Question: Find the horizontal coordinate of the first time the ball hits the ground. The result is rounded down to the nearest integer
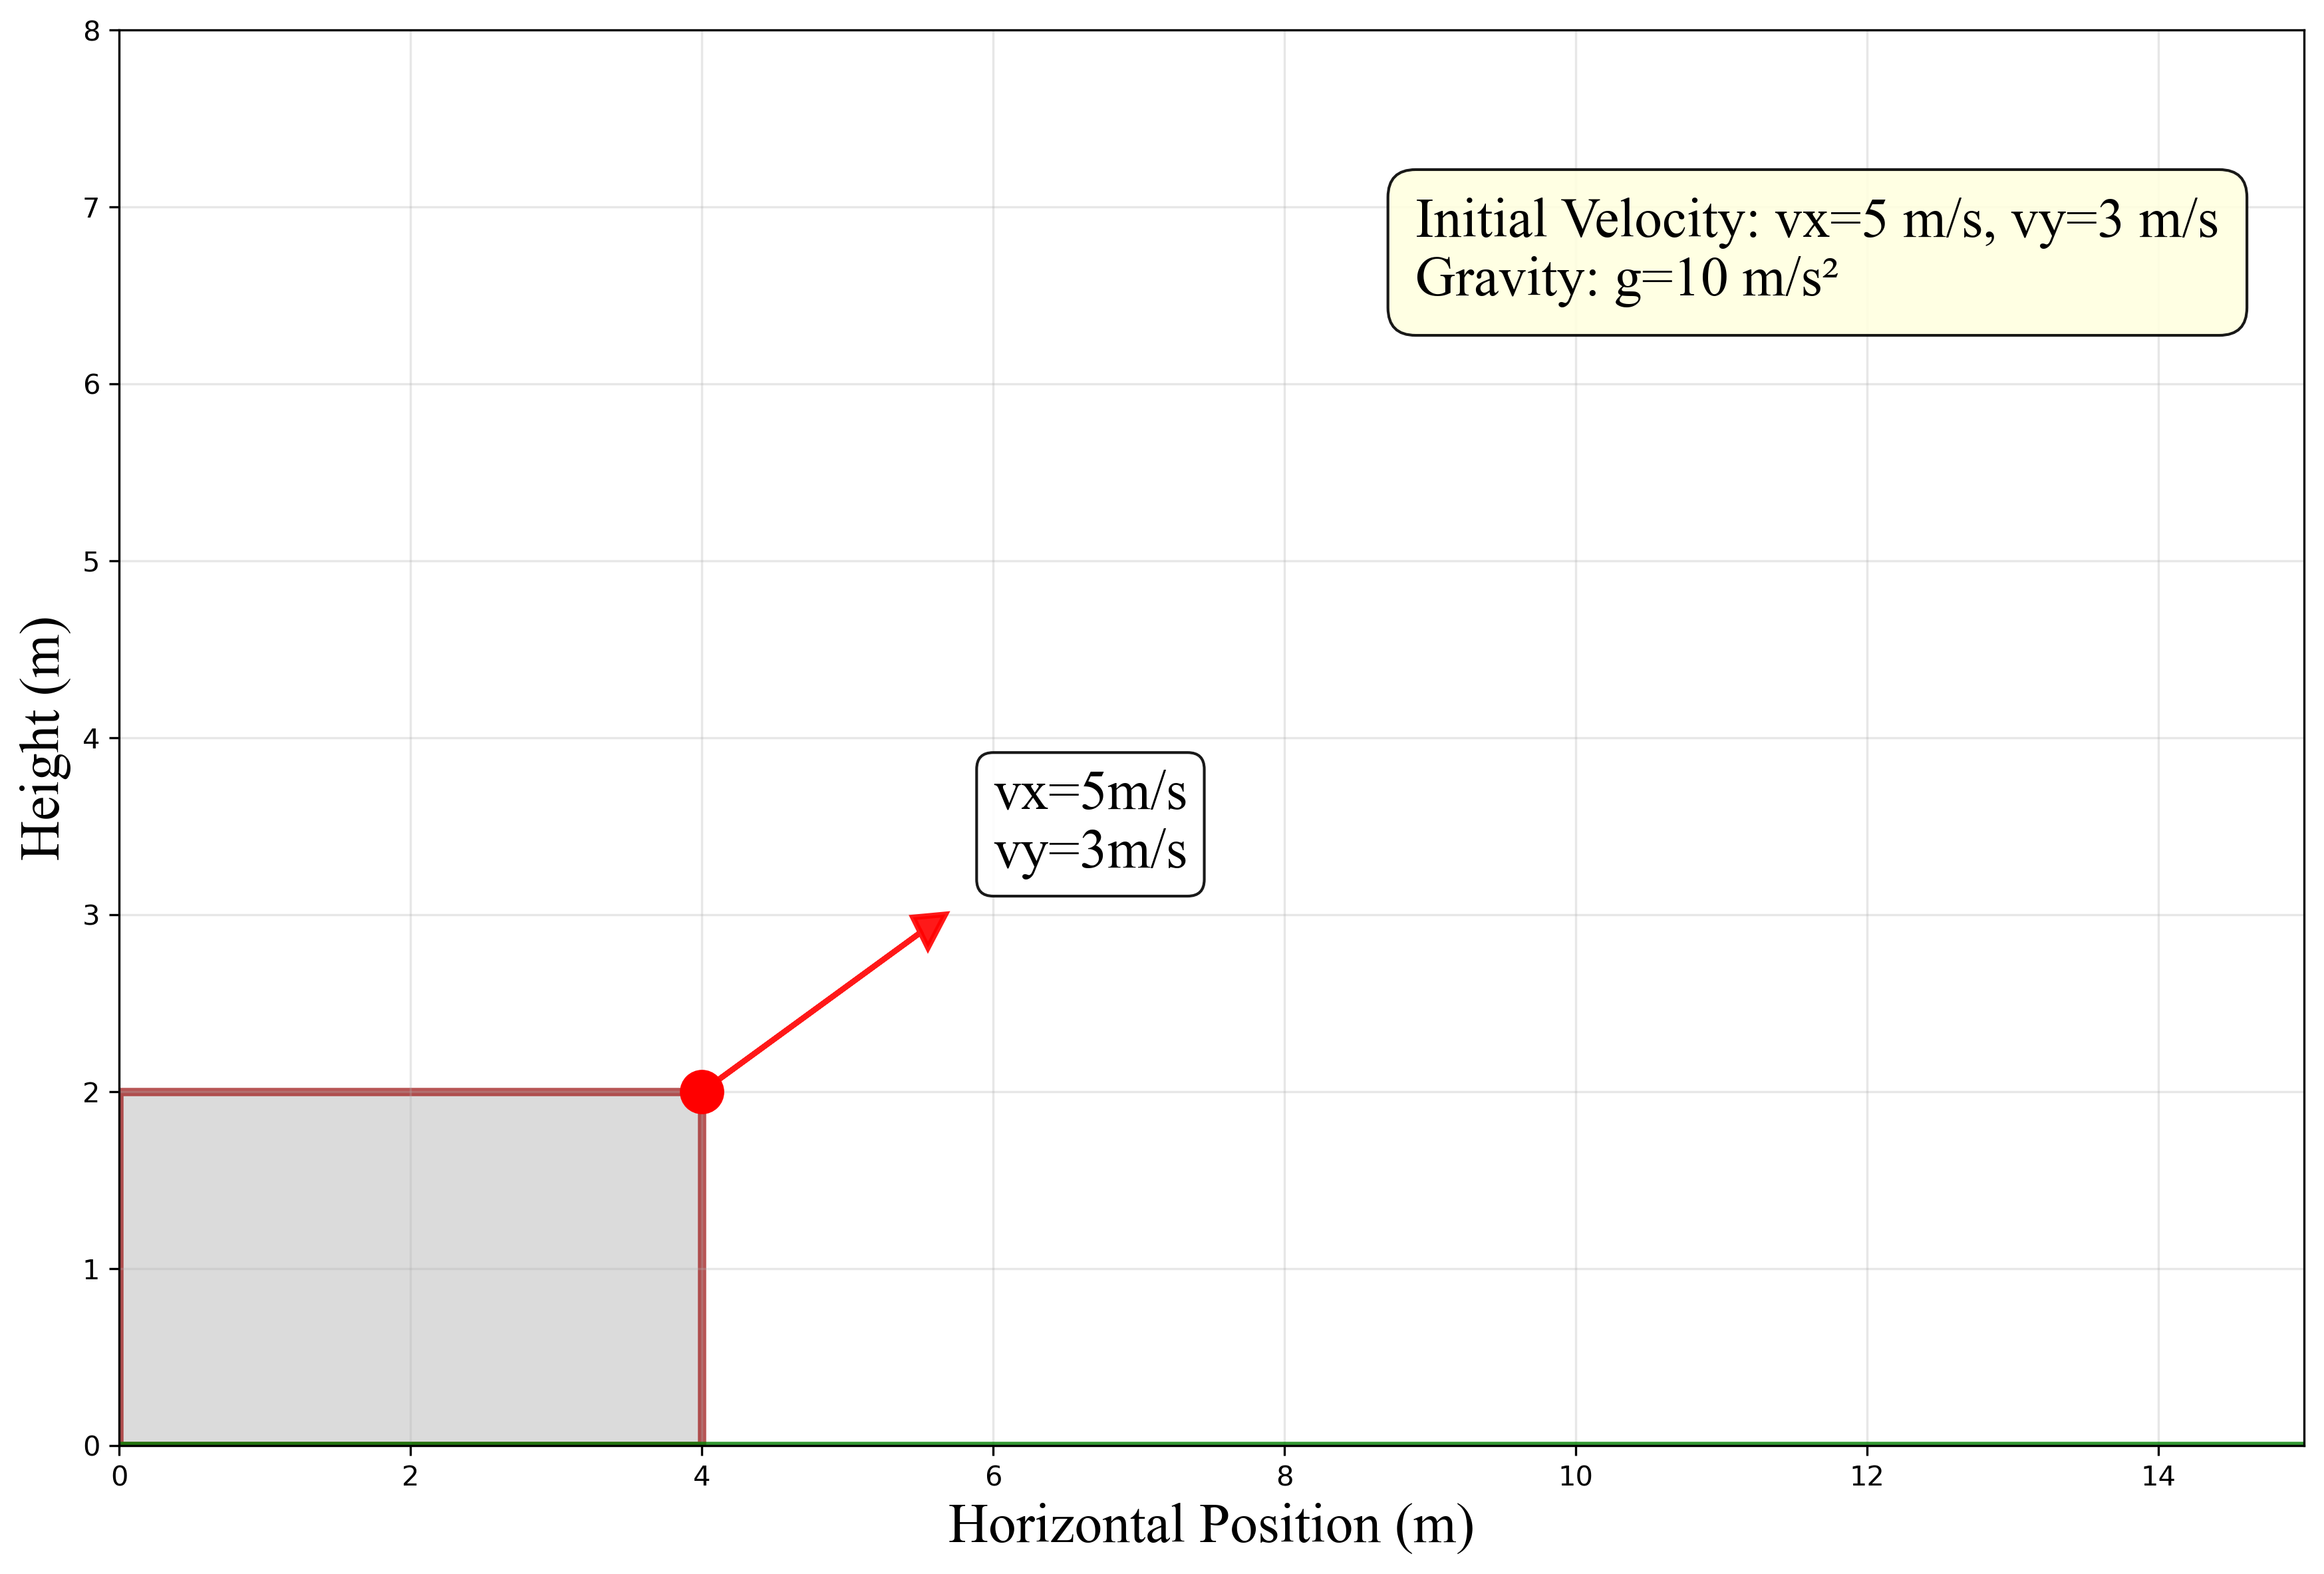
Answer: 9